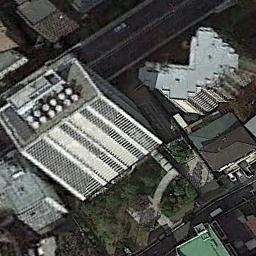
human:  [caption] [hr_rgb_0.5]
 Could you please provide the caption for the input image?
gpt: There are several tall buildings .

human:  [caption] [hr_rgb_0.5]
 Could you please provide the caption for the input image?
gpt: In a business district there are several tall buildings of different shapes and several roads and many trees .

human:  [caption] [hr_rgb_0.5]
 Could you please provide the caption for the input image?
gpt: The commercial area is near the road .

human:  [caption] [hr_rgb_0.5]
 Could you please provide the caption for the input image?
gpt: A commercial area has some buildings of different heights and a small park is behind one of buildings .

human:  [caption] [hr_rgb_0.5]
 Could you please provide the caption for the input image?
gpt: A white building by the roadside on a commercial area .